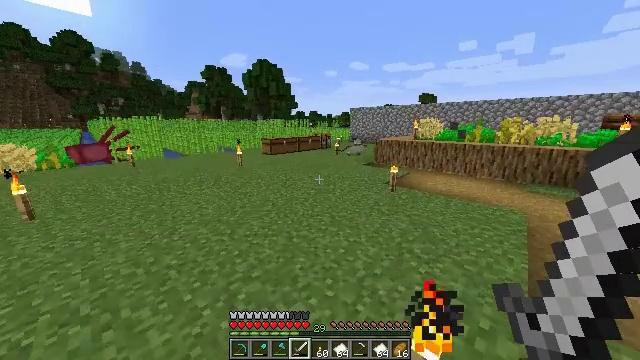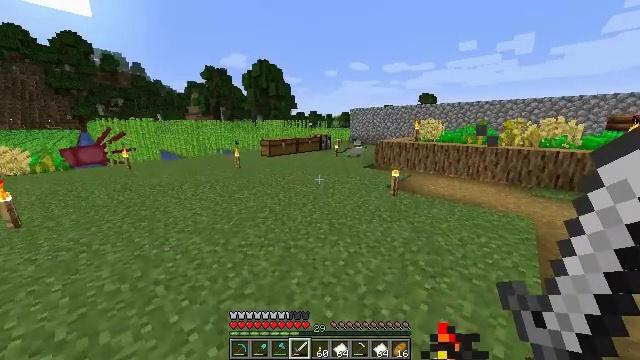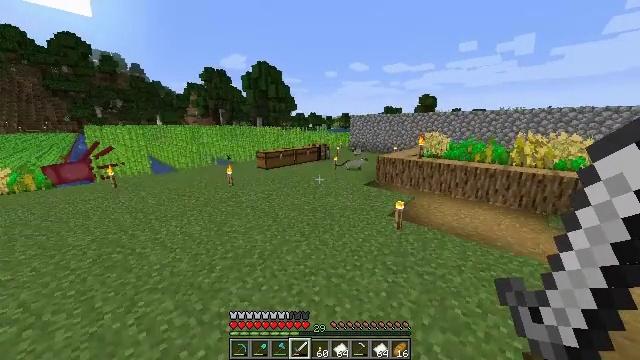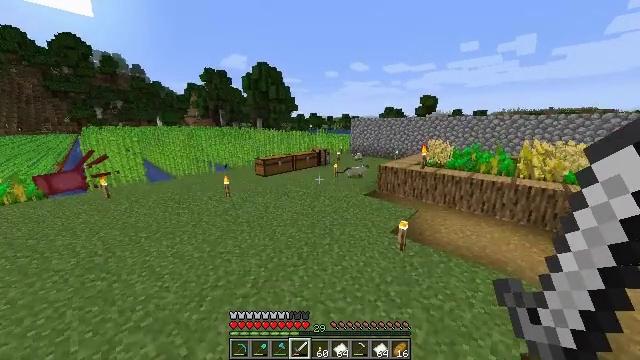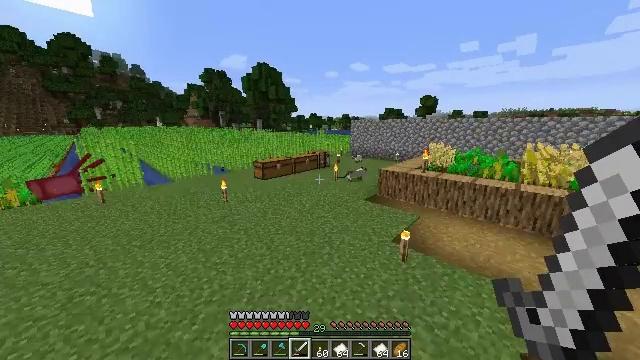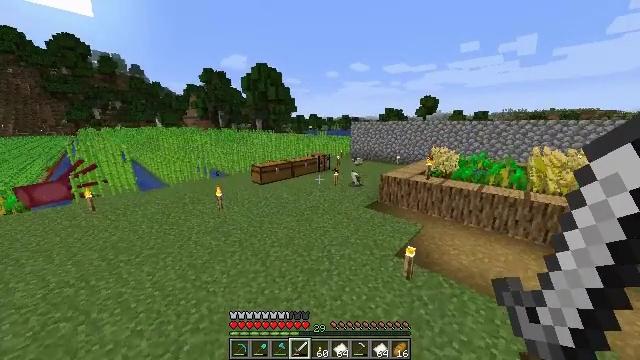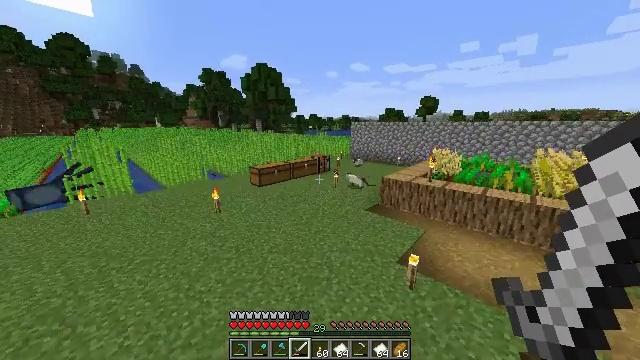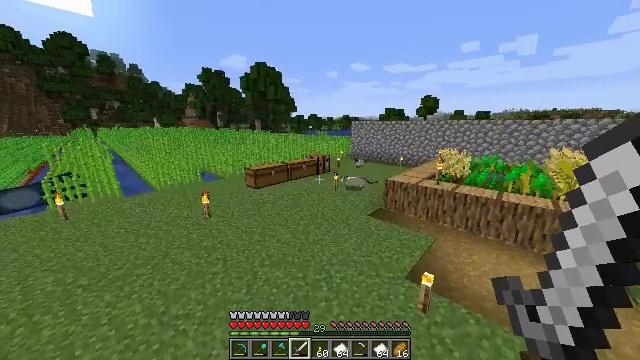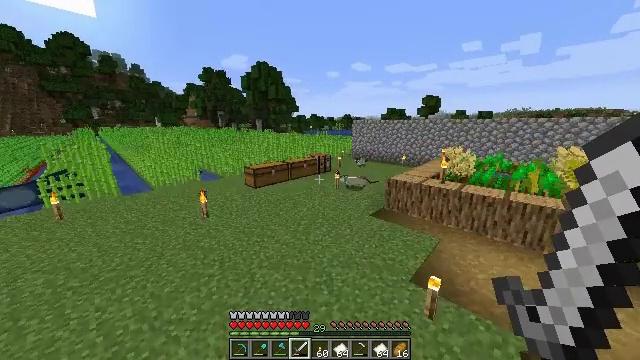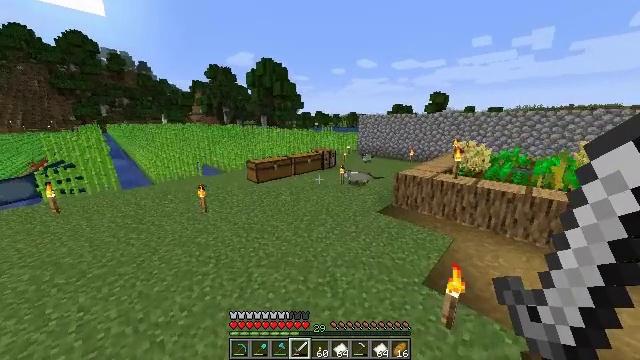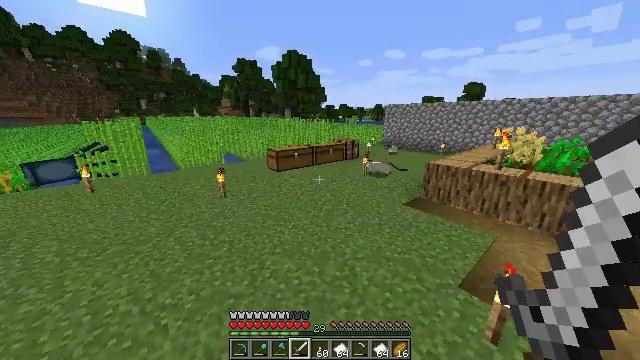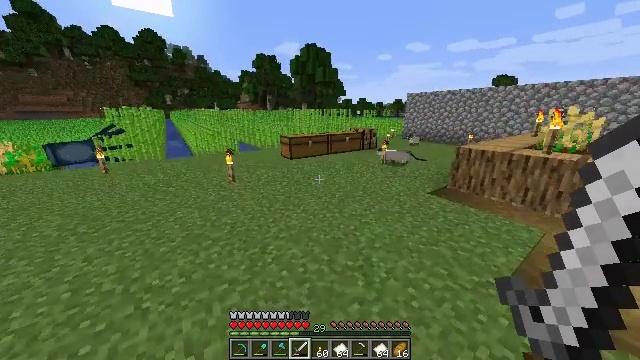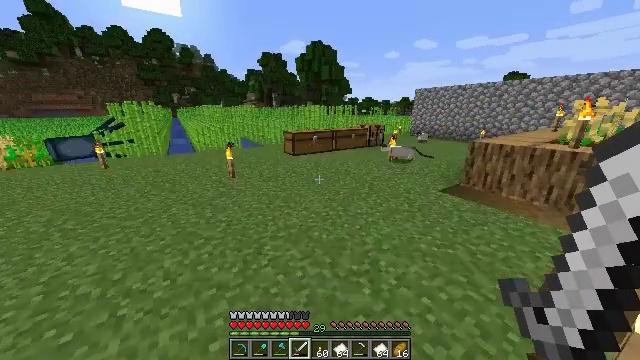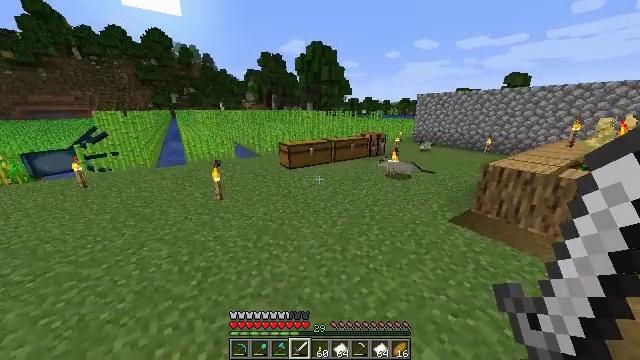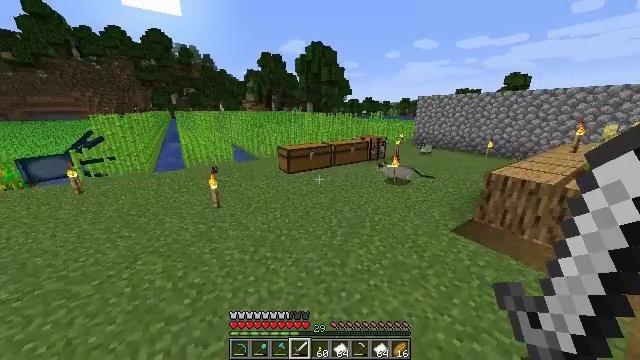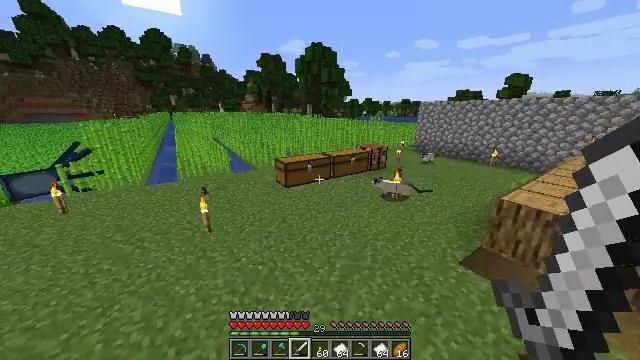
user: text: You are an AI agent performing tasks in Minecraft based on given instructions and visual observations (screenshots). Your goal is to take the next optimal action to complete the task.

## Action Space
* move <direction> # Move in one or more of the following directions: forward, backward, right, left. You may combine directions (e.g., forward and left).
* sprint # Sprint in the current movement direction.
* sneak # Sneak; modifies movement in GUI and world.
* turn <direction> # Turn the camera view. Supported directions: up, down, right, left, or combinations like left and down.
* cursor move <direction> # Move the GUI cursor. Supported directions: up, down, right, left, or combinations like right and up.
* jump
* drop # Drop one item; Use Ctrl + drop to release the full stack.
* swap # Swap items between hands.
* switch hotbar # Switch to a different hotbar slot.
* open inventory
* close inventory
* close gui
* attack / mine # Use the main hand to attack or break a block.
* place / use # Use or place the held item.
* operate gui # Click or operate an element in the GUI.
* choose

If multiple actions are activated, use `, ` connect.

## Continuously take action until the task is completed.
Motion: motion action
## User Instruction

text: Use coal in a furnace to smelt cobblestone into stone.
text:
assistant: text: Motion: move forward, sprint, jump
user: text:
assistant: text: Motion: move forward, sprint, jump
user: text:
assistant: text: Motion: move forward, sprint, jump
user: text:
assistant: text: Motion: move forward, sprint, jump
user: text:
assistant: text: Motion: move forward, sprint, jump
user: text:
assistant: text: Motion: move forward, sprint, jump
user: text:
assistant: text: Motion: move forward, sprint, jump
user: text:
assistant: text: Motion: move forward, sprint, jump
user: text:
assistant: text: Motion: move forward, sprint, turn left, jump
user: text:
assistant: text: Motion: move forward, sprint, turn left and down, jump
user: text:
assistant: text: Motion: move forward, sprint, turn left, jump
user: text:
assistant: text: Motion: move forward, sprint, turn left, jump
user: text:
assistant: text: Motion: move forward, sprint, jump
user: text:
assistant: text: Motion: move forward, sprint, jump
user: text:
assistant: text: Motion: move forward, sprint, jump
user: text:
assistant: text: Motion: move forward, sprint, jump
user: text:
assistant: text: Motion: move forward, sprint, jump
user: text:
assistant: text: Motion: move forward, sprint, jump
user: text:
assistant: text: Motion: move forward, jump
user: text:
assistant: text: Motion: move forward
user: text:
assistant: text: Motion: move forward
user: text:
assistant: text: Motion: move forward
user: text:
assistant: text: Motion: move forward
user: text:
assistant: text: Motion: move forward, turn left
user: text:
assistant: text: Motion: move forward, turn left
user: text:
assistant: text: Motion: move forward, turn left
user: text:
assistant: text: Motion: move forward, turn left
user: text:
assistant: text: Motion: move forward, turn left
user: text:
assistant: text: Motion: move forward, turn left, use / place
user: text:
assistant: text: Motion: move forward, use / place